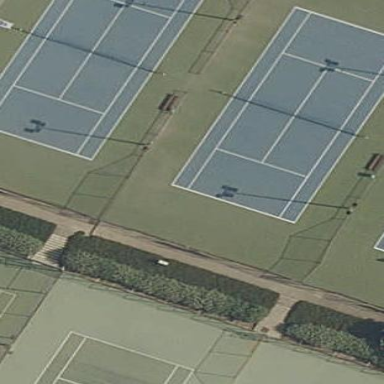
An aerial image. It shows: Tennis court in leisure pitch.